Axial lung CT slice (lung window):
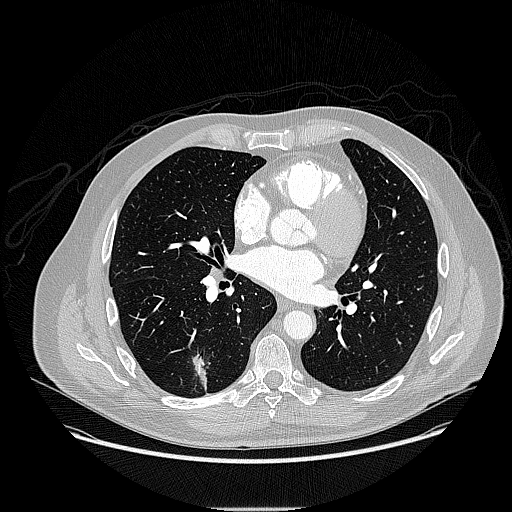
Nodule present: yes
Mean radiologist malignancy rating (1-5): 3.75